Field crop: maize
Growth stage: 2
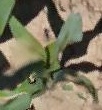
Species: maize